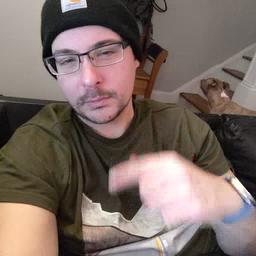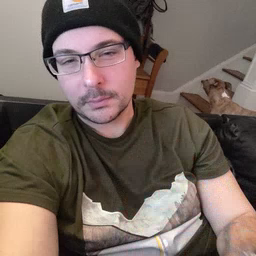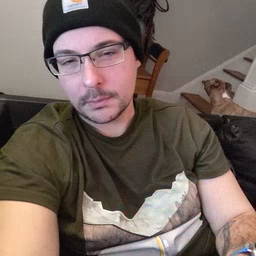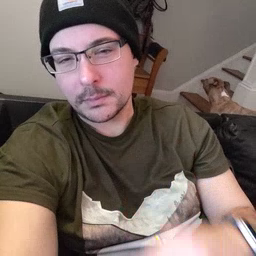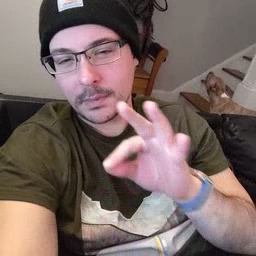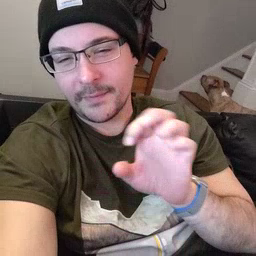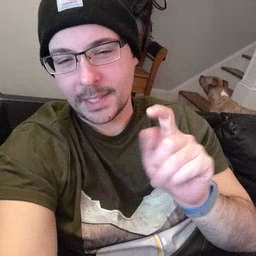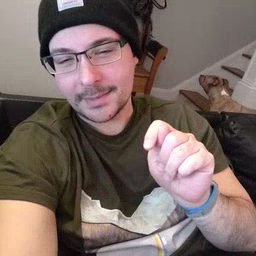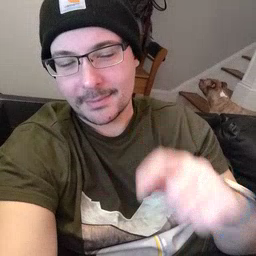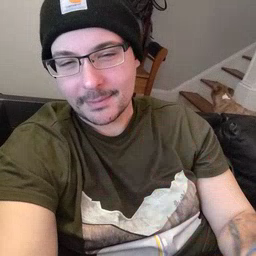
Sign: feet